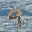
Label: 9